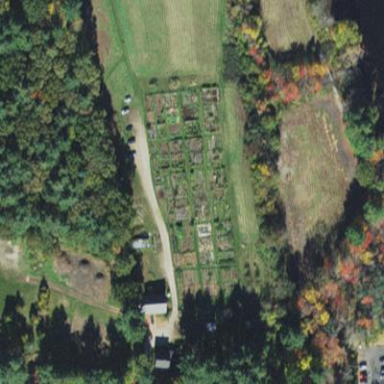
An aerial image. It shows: Fence surrounding allotments.